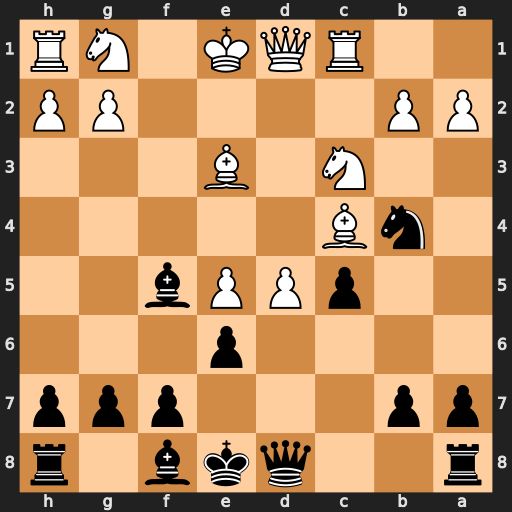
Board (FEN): r2qkb1r/pp3ppp/4p3/2pPPb2/1nB5/2N1B3/PP4PP/2RQK1NR
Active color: b
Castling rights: Kkq
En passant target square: -
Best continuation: Qh4+ Kd2 Qxc4